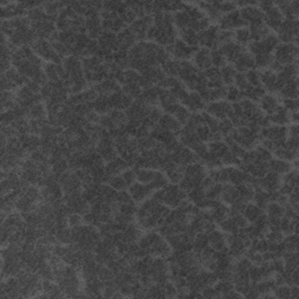
Label: frost